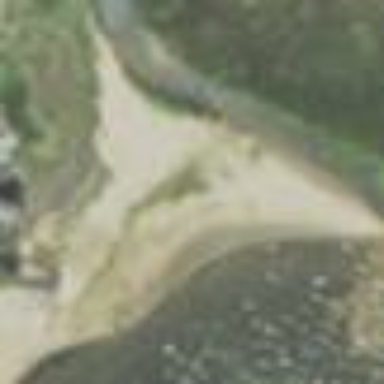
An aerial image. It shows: Surface covered in sand.